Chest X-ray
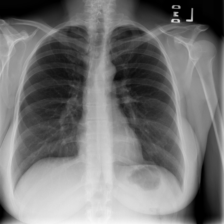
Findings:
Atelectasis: negative
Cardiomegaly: negative
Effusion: negative
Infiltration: negative
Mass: negative
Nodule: negative
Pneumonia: negative
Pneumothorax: negative
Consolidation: negative
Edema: negative
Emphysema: negative
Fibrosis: negative
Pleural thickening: negative
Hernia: negative